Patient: sex M, age 37
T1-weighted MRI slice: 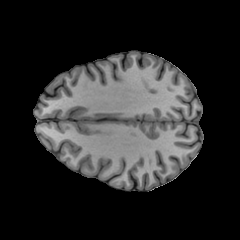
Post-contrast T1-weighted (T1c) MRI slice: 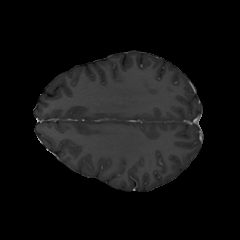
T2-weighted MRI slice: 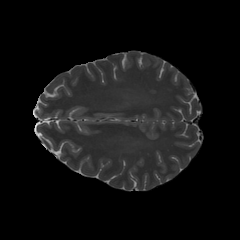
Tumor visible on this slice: no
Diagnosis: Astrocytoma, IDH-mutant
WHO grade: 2